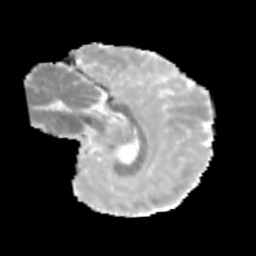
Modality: MD
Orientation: sagittal
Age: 9
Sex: male
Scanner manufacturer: siemens
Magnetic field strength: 3 T
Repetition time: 3.8 s
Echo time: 0.07 s